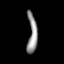
Tissue: lung
Cell type: Epithelial cells
Senescence score: 0.2303
Nuclear area (px): 367
Mean DAPI intensity: 146.937